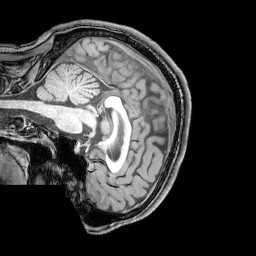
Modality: T1w
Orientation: sagittal
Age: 22
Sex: male
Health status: healthy
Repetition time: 0.081 s
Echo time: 0.037 s